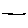
Label: line